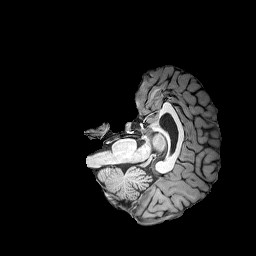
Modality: T1w
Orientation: axial
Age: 31
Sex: female
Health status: healthy